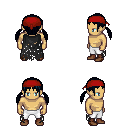
a pixel art fantasy rpg character, male body template, human, tanned skin, black tattered cape, white pants, raven twin-tailed hairstyle, red bandana, brown shoes, four views (front, back, left, right), 2x2 character sprite sheet, small pixel art, hard edges, no anti-aliasing